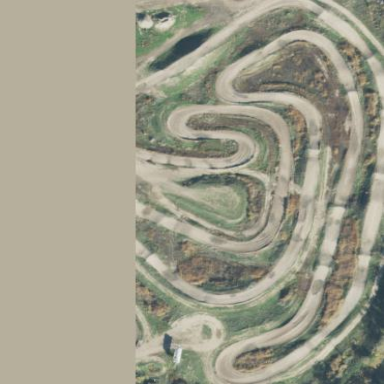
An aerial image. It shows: Dirt raceway for motor sports.